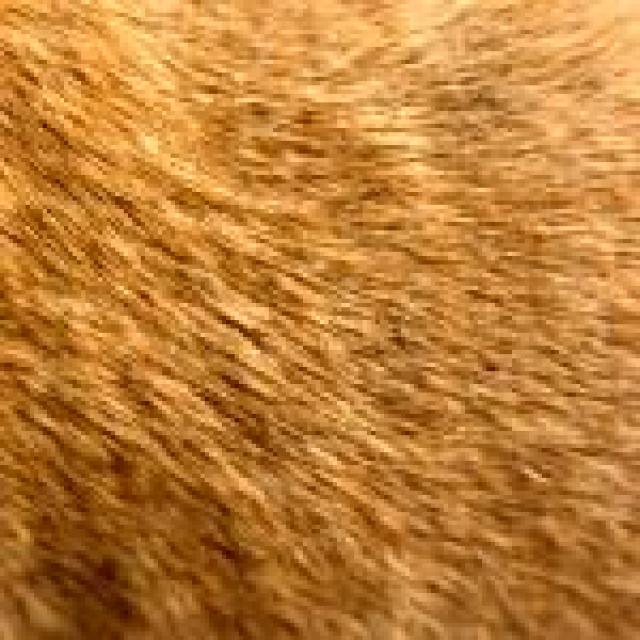
Healthy canine skin — no visible lesions, inflammation, or abnormalities. The skin and coat appear normal.